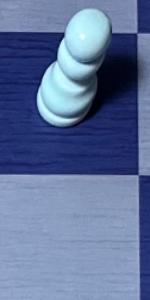
Label: Empty